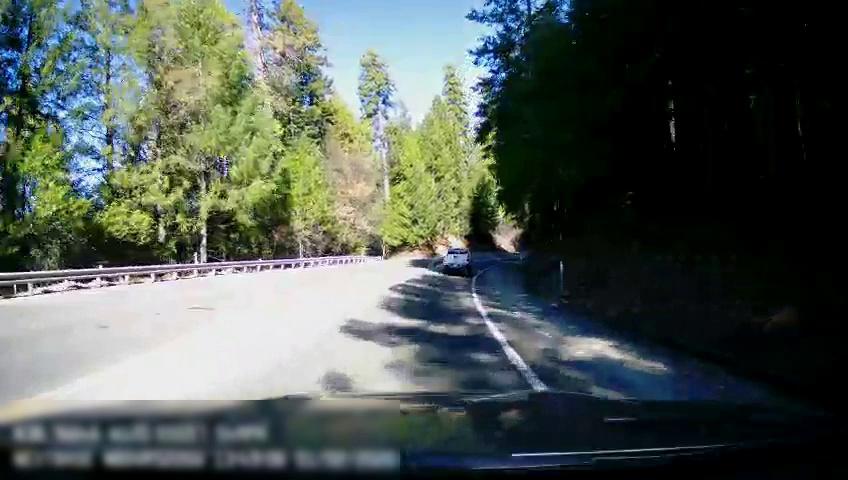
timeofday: Day
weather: Sunny
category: Drivable Space
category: Vehicles | Truck
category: Lanes | Alternate Lane
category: Lanes | Opposite Lane